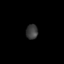
Tissue: skin
Cell type: Epithelial cells
Senescence score: 0.2021
Nuclear area (px): 166
Mean DAPI intensity: 60.705